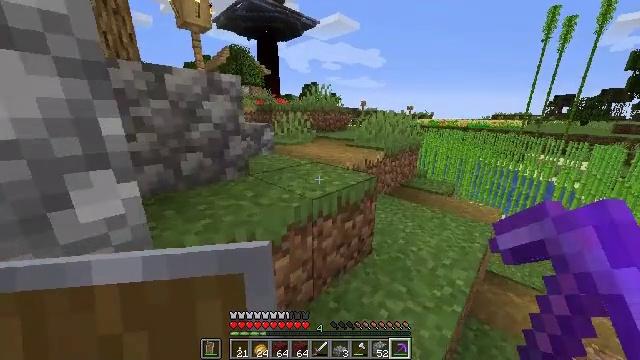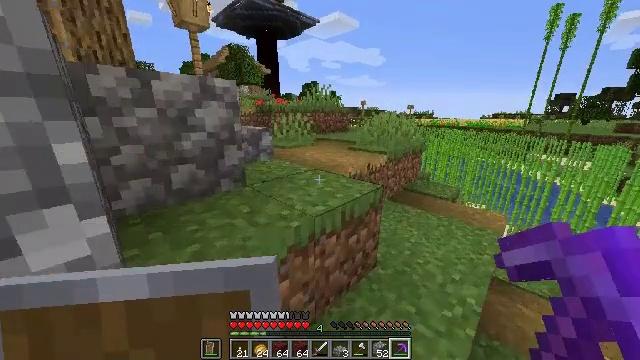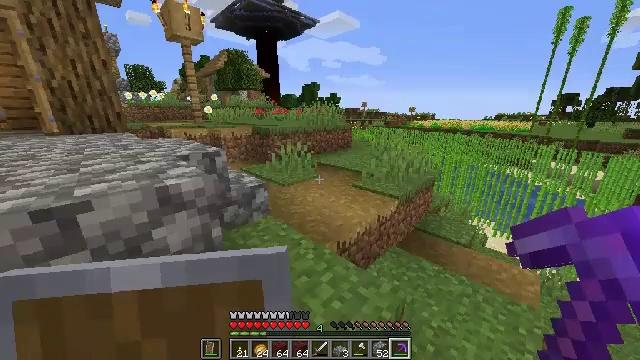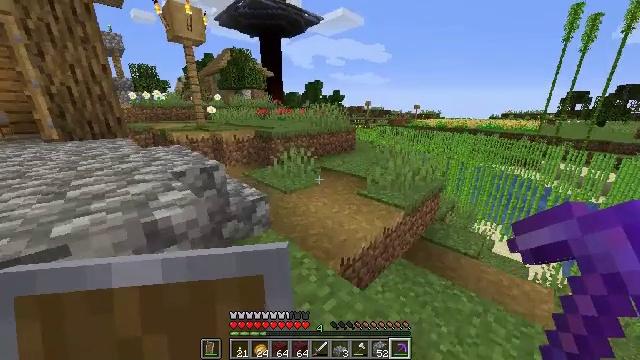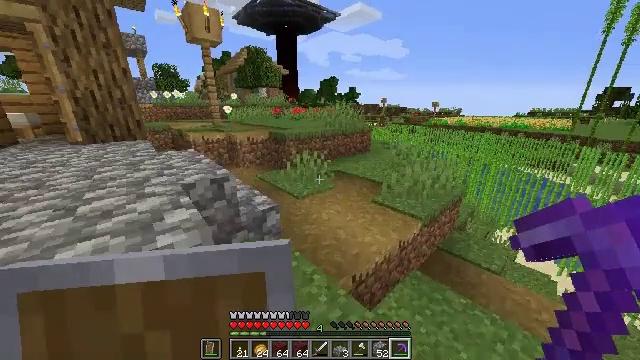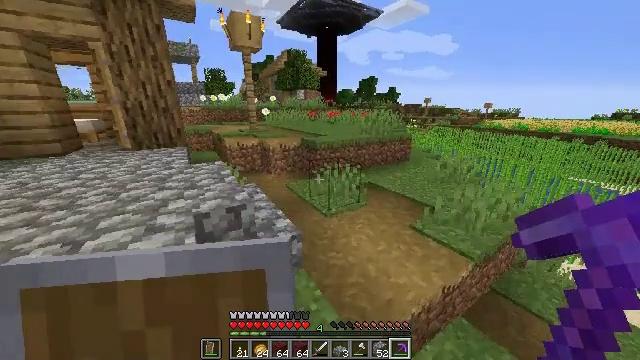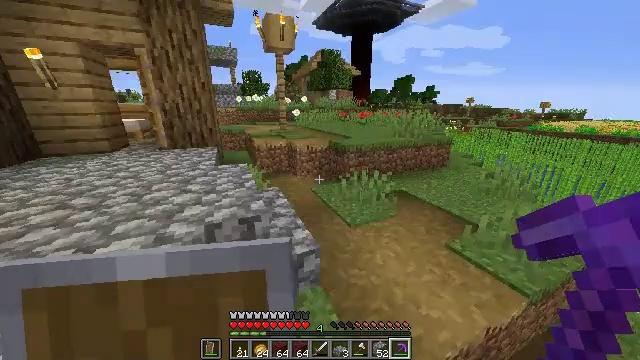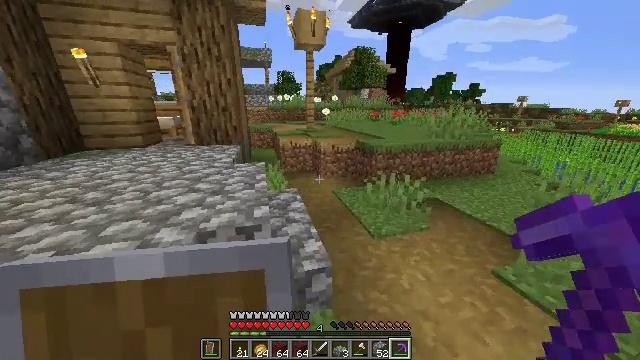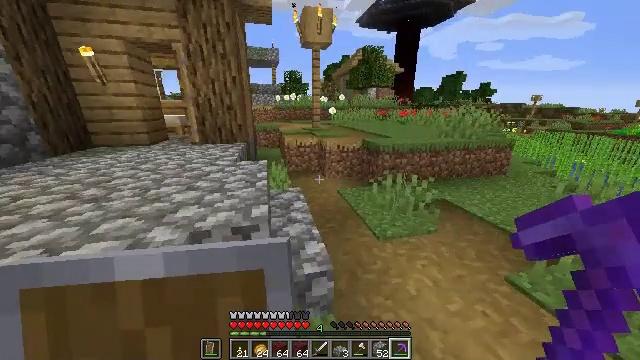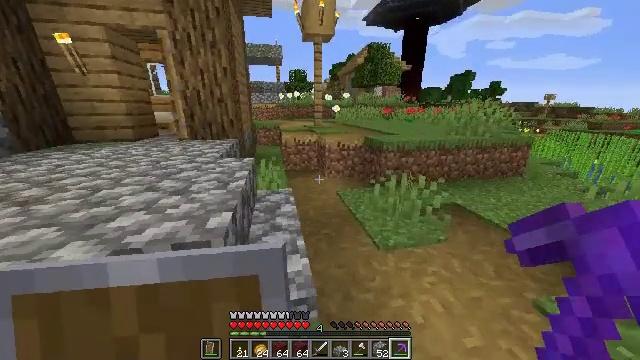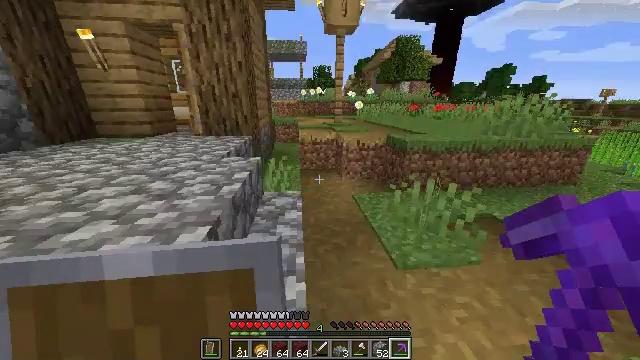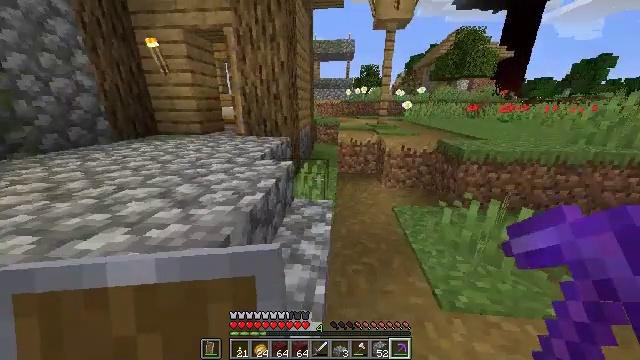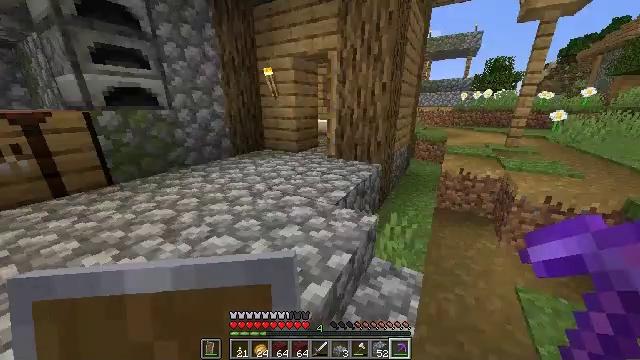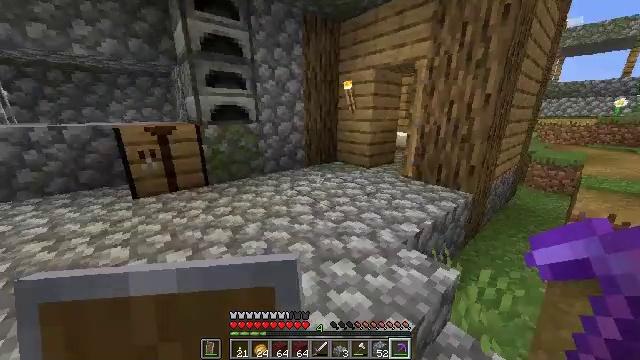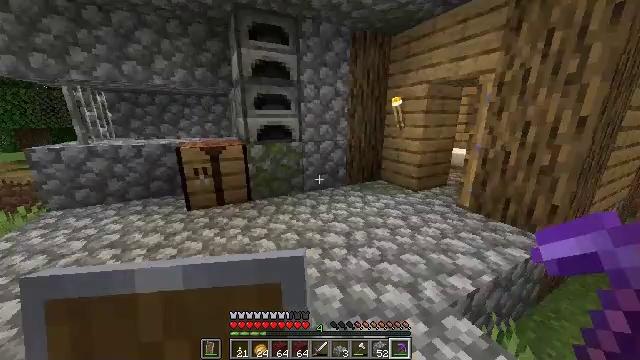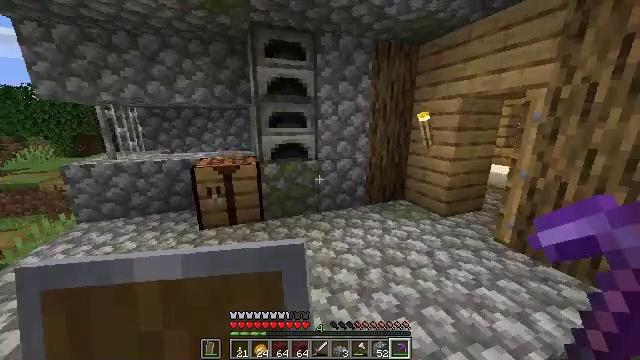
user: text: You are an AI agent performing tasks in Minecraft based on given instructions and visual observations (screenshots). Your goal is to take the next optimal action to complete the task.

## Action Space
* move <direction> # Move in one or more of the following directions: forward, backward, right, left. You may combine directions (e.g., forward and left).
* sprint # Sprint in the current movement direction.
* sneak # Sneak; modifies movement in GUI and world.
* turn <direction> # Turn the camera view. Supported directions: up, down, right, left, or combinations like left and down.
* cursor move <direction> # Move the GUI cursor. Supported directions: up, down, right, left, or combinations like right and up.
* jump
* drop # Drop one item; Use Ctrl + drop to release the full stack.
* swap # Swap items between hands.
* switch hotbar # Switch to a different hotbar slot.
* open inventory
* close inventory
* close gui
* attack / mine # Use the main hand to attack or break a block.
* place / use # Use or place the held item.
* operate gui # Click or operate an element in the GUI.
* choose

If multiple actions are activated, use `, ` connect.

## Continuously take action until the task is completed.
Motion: motion action
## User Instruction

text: craft item air
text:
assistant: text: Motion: move forward, jump
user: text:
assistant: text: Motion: move forward, jump
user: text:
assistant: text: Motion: move forward, jump
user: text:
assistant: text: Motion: move forward, turn left, jump
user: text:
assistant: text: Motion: move forward, turn left
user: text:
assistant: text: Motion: move forward, turn left
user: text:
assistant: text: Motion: move forward, turn left
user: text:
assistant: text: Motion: move forward, turn left
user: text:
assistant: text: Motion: move forward, turn left
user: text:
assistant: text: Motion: move forward, turn left
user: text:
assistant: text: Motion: move forward, turn left
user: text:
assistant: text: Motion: move forward, turn left, jump
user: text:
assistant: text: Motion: move forward, turn left and up, jump
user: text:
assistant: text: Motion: move forward, turn left and up, jump
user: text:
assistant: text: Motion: move forward, turn left and up, jump
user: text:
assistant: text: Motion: move forward, turn left and up, jump
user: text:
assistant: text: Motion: move forward, turn left and up
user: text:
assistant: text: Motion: move forward, turn left and up
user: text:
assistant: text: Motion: move forward, turn left and up
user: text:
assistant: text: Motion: move forward, turn left and up
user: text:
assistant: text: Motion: move forward
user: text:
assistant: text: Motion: move forward
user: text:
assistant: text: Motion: no_op
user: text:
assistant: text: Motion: no_op
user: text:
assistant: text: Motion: use / place
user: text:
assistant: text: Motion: use / place
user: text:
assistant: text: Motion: use / place
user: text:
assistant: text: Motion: use / place
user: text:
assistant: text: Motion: turn right
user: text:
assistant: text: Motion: no_op